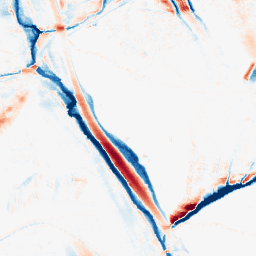
Category: morphological
Decomposition family: morphological_ellipse
Decomposition parameters: operation: average
width: 10
height: 30
Upsampling method: regularized
Upsampling parameters: scale: 2
lambda_reg: 0.01
Upsampling scale: 2